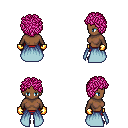
a pixel art fantasy rpg character, female body template, human, dark skin, overskirt, red pants, pink curly afro hairstyle, gold gloves, brown shoes, four views (front, back, left, right), 2x2 character sprite sheet, small pixel art, hard edges, no anti-aliasing